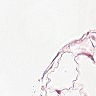
Metastatic tissue present: no